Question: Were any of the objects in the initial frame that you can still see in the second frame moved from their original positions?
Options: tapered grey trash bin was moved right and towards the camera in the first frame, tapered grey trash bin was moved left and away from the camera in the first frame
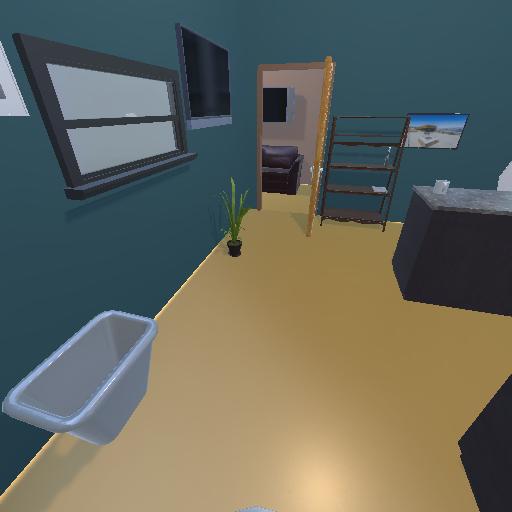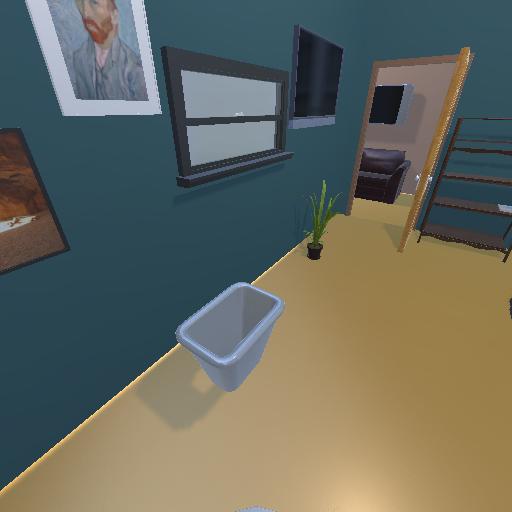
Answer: tapered grey trash bin was moved right and towards the camera in the first frame